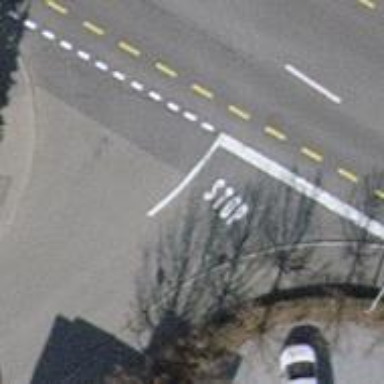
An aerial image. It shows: Unmarked road crossing.